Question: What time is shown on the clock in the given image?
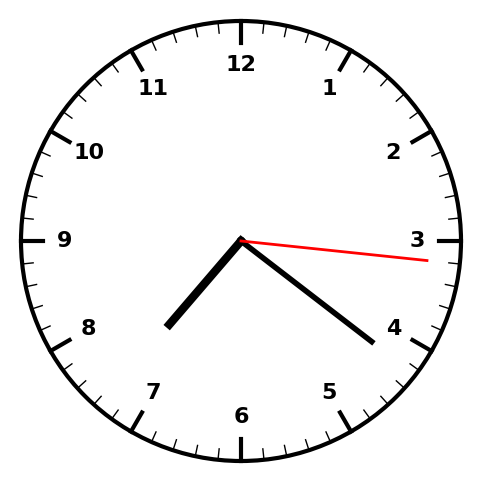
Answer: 07:21:16